Field crop: maize
Growth stage: 2
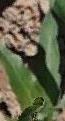
Species: maize